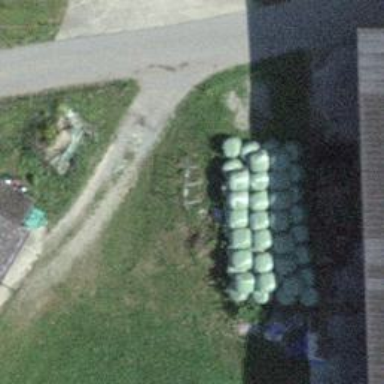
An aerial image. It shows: Farm.